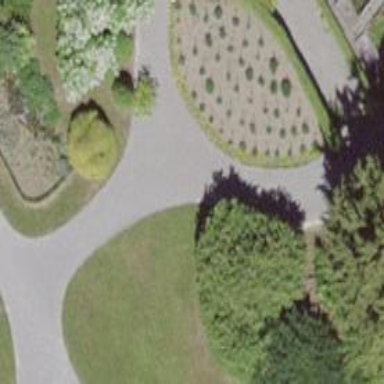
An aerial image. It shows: Footway with pebblestone surface.